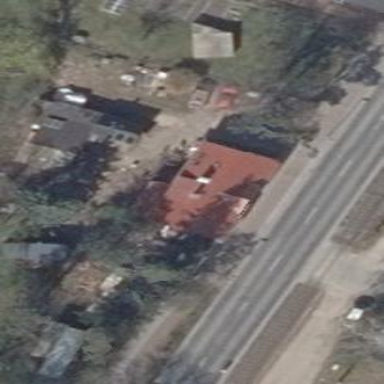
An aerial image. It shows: Residential building that is also historic landmark.